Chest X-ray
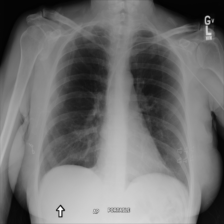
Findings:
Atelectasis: negative
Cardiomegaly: negative
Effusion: negative
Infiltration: negative
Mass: negative
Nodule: negative
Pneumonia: negative
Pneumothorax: negative
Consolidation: negative
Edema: negative
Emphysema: negative
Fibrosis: negative
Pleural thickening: negative
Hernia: negative